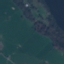
Label: Pasture